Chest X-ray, PA view. Patient: 78 years old, sex F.
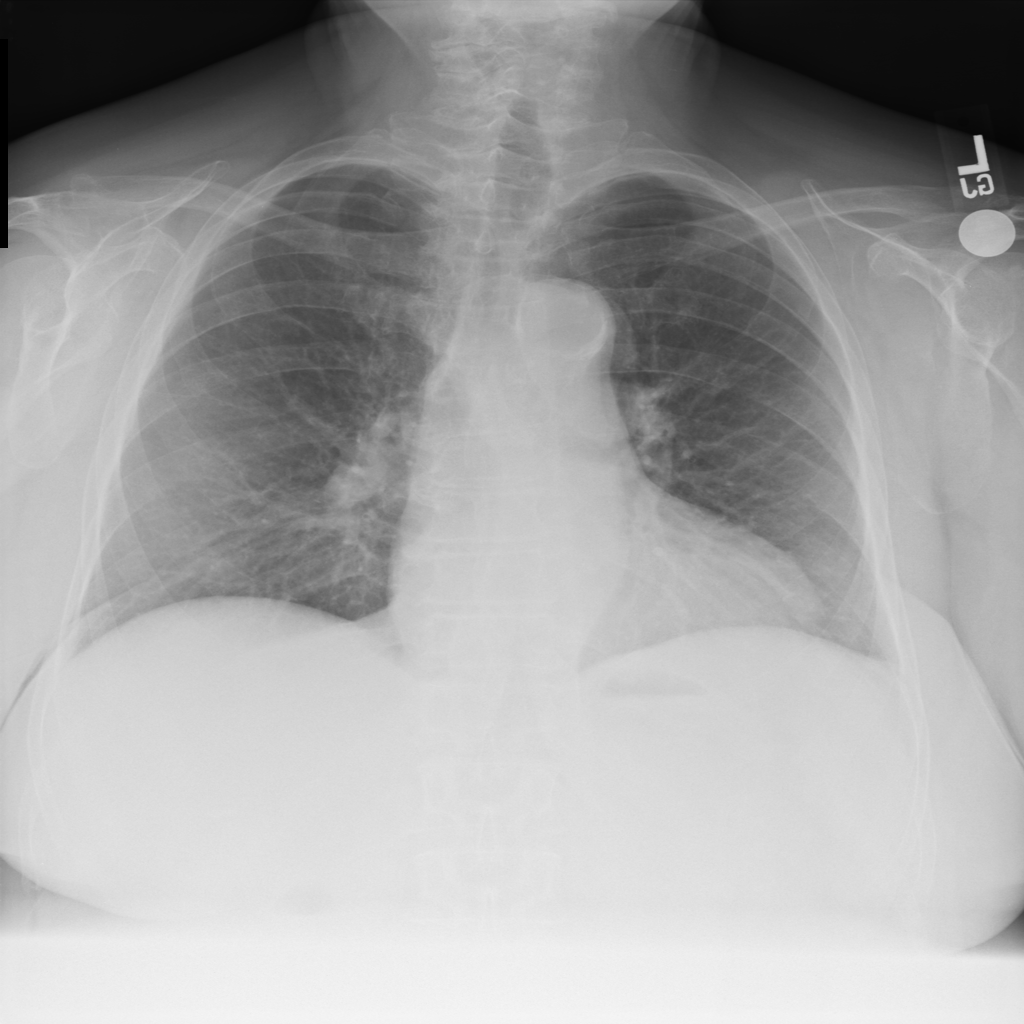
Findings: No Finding